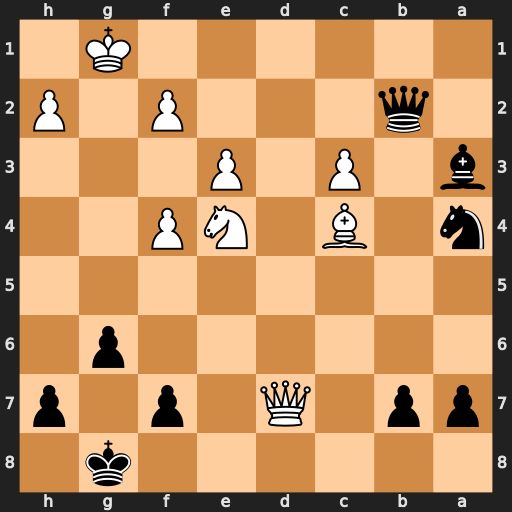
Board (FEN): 6k1/pp1Q1p1p/6p1/8/n1B1NP2/b1P1P3/1q3P1P/6K1
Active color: b
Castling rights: -
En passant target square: -
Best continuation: Qb1+ Bf1 Qxe4 Bd3 Qc6 Qxc6 bxc6